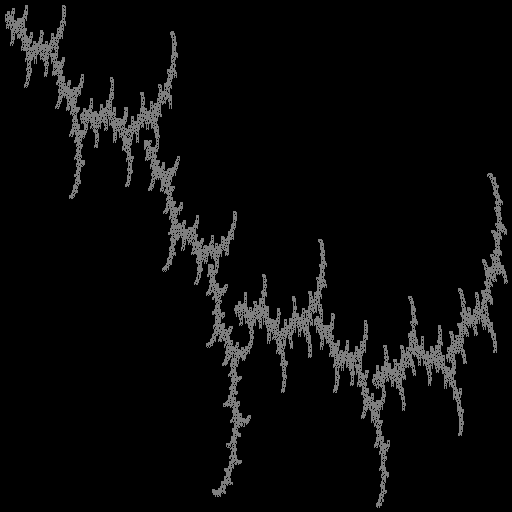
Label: branch